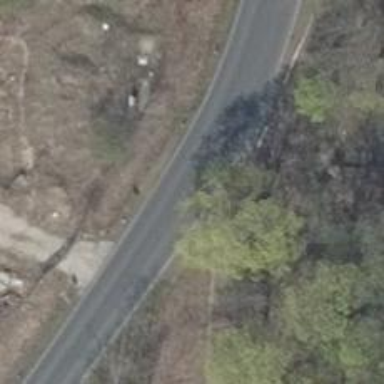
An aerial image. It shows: Secondary road with asphalt surface.